Question: I have a problem where, I can create a table with lets say "x" rows and "y" columns. And create "n" of these tables. (Each having different rows and columns.)

We can create table using this <URL>
Now each cell in these tables will contain some data. So I want to store this data and then use it in my post request.
i.e. What I want is to be able to store
'''
{Table 1 :
{ row1 :
{
col1:
Data1
}
}
},
{Table 1 :
{ row1 :
{
col2:
Data2
}
}
},
'''
How can this be implemented in Javascript ?
Please comment if the question is not clear.
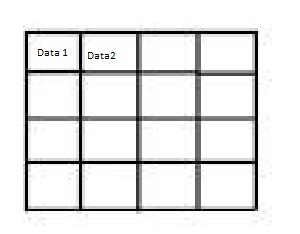
Answer: Just use a nested array:
'''
var table = [
[ // Row 1
Data, // cell 1
Data, // cell 2
Data // cell 3
],[ // Row 2
Data, // cell 1
Data, // cell 2
Data // cell 3
],[ // Row 3
Data, // cell 1
Data, // cell 2
Data // cell 3
] // Etc
]
'''
To access it:
'''
table[0][1]; // Row 1, cell 2
'''